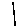
Label: line